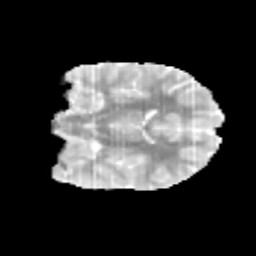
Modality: MD
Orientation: coronal
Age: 9
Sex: female
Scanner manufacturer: siemens
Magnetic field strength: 3 T
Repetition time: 3.8 s
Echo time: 0.07 s